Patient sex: M
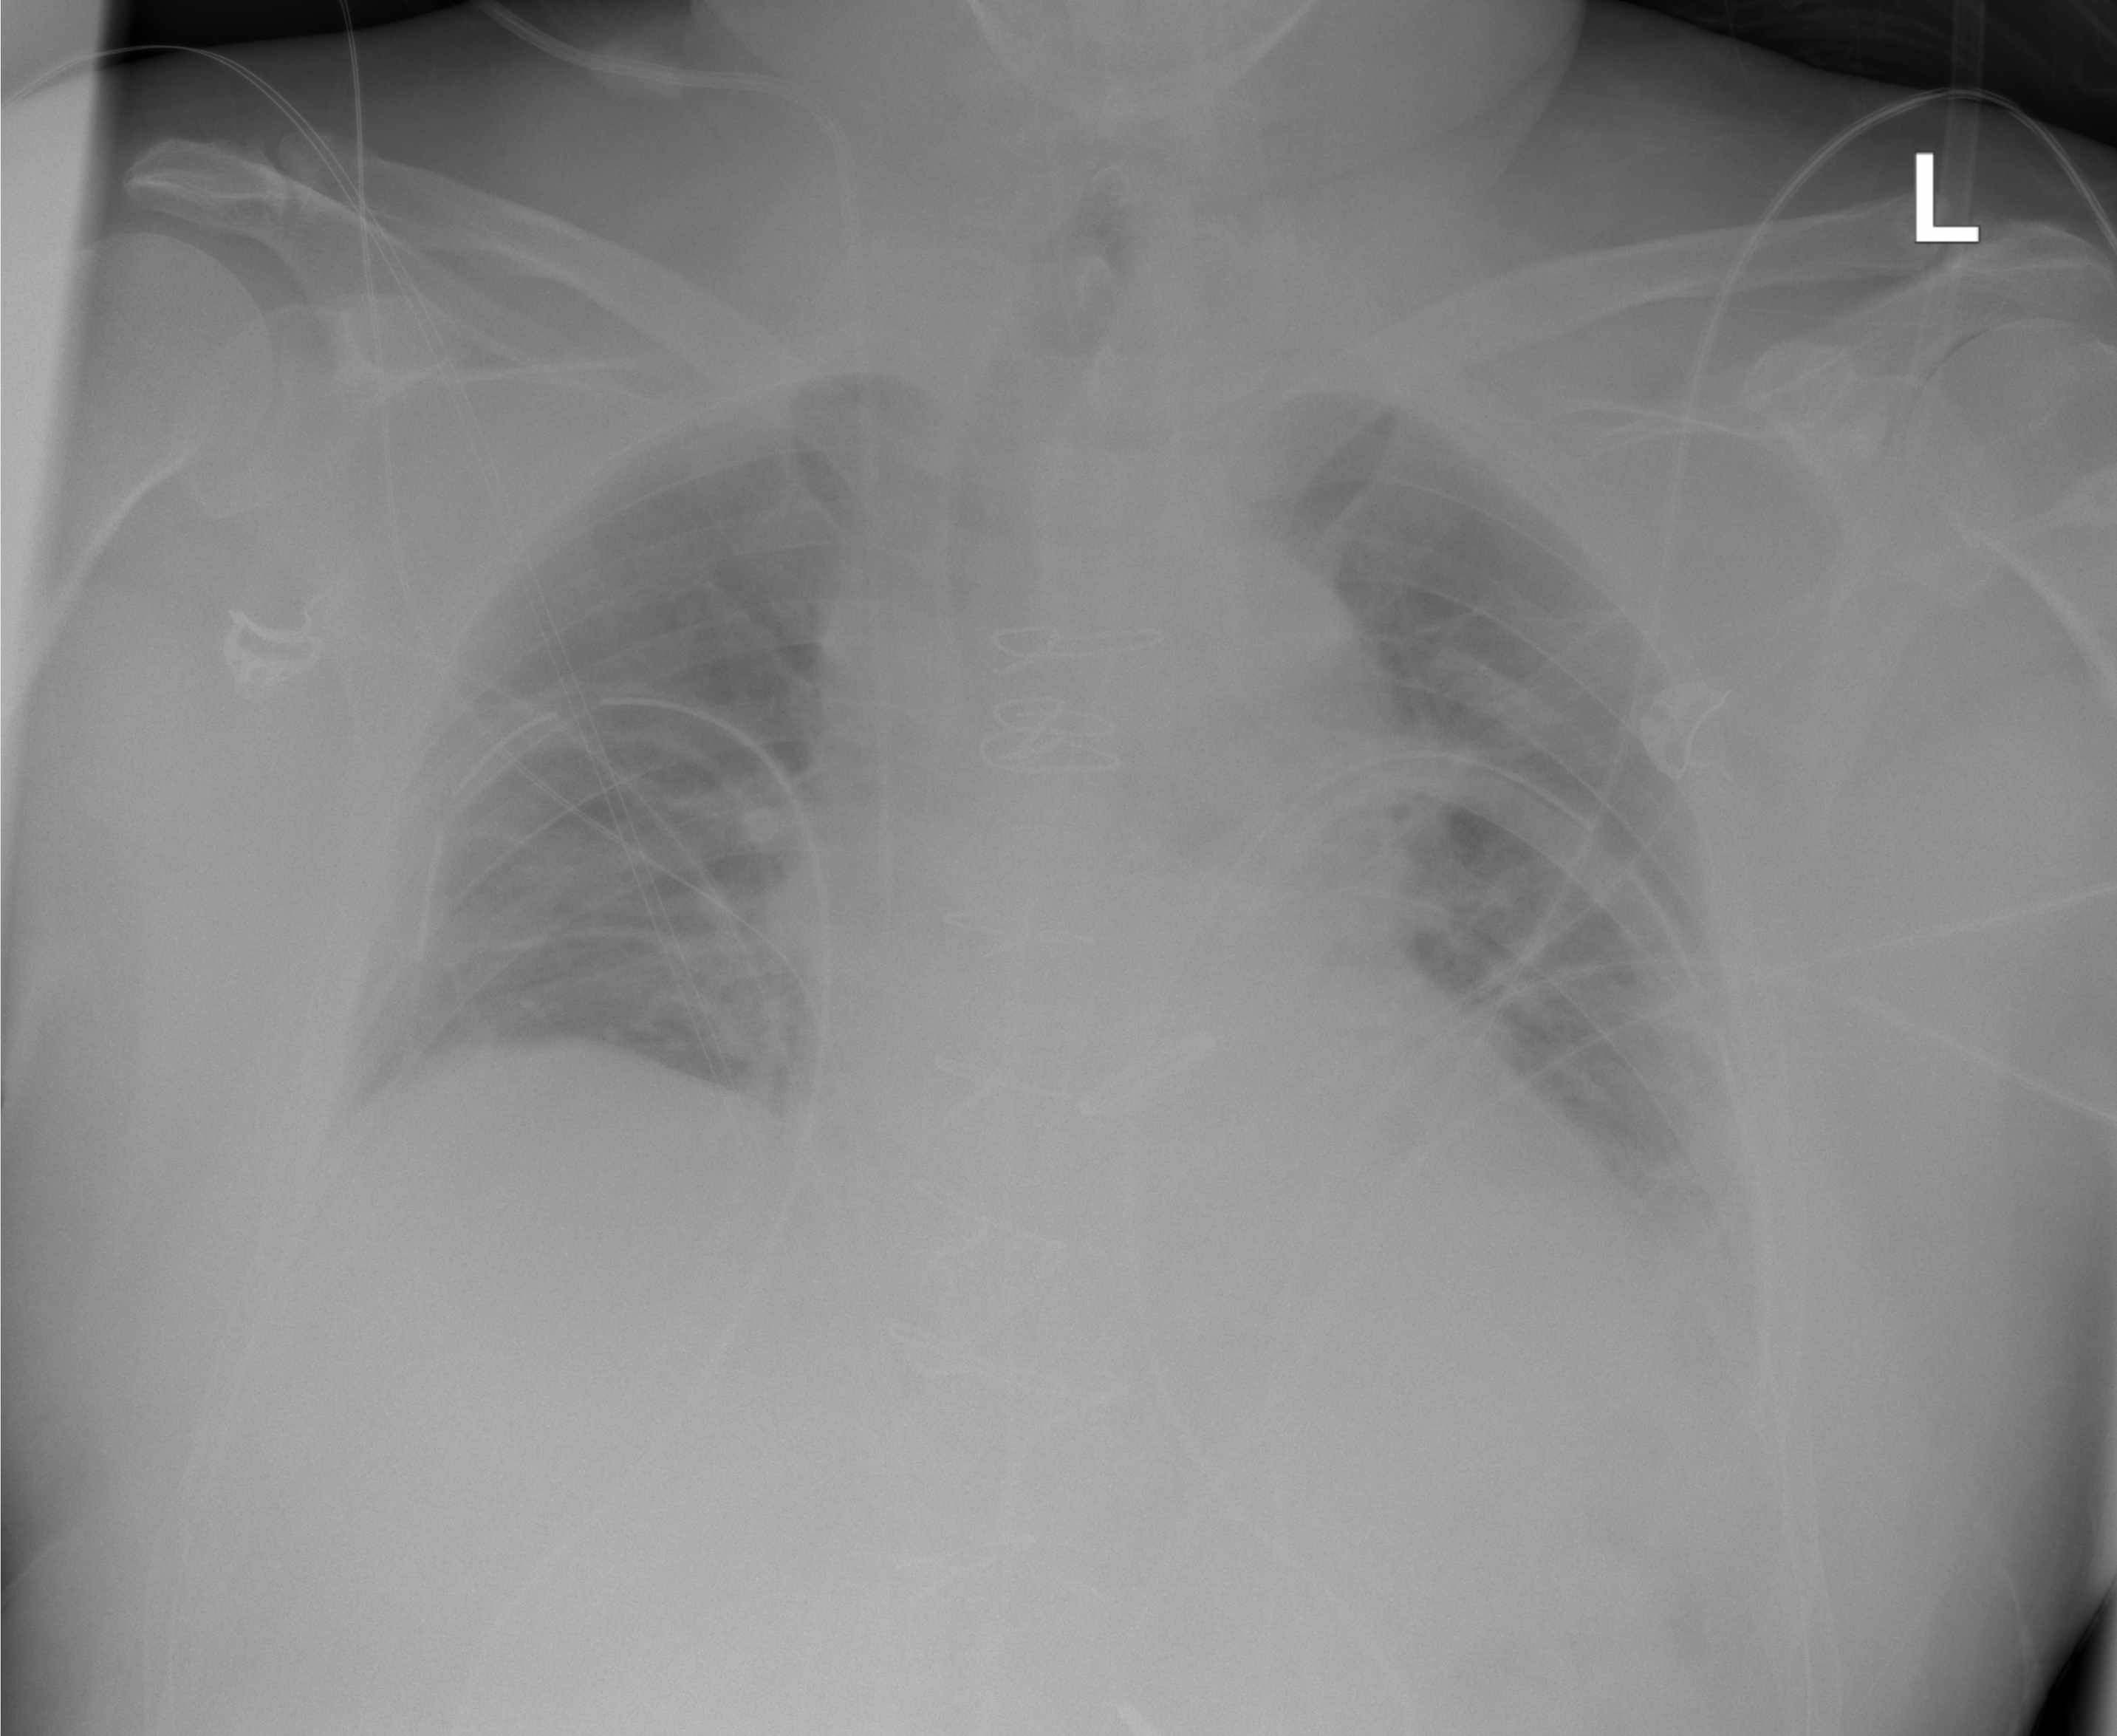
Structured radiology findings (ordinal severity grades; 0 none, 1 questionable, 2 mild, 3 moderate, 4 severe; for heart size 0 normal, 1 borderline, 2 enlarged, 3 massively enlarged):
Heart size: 1
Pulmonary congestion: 2
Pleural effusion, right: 0
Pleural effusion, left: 0
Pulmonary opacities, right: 0
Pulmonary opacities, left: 2
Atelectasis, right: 2
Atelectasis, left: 2